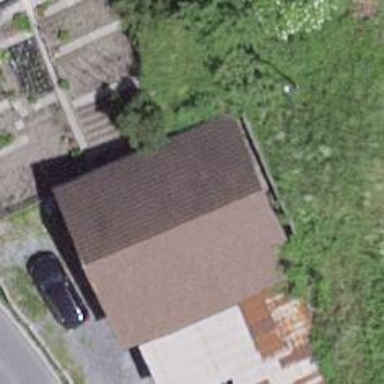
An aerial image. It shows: Shed building.